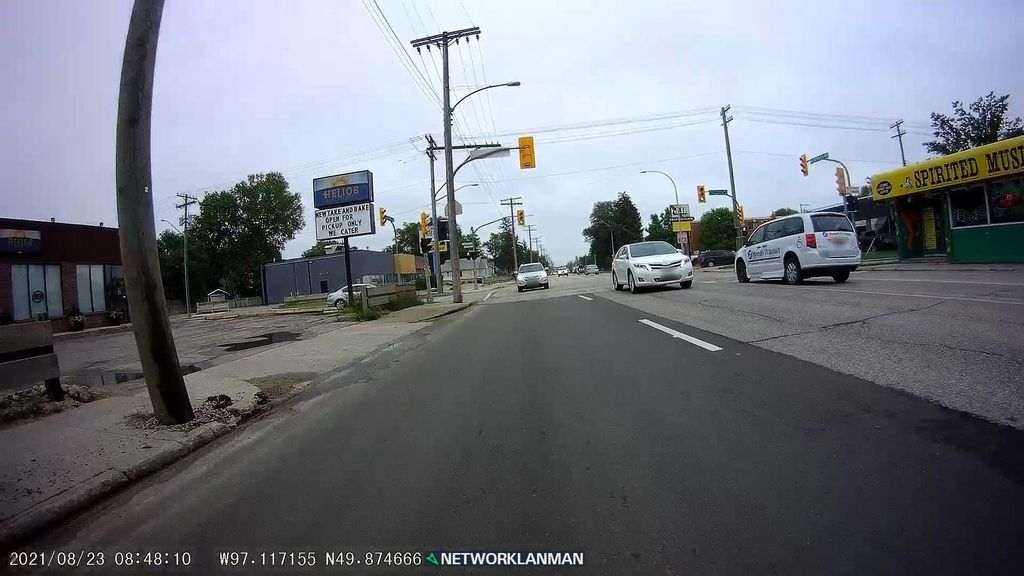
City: winnipeg